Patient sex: F
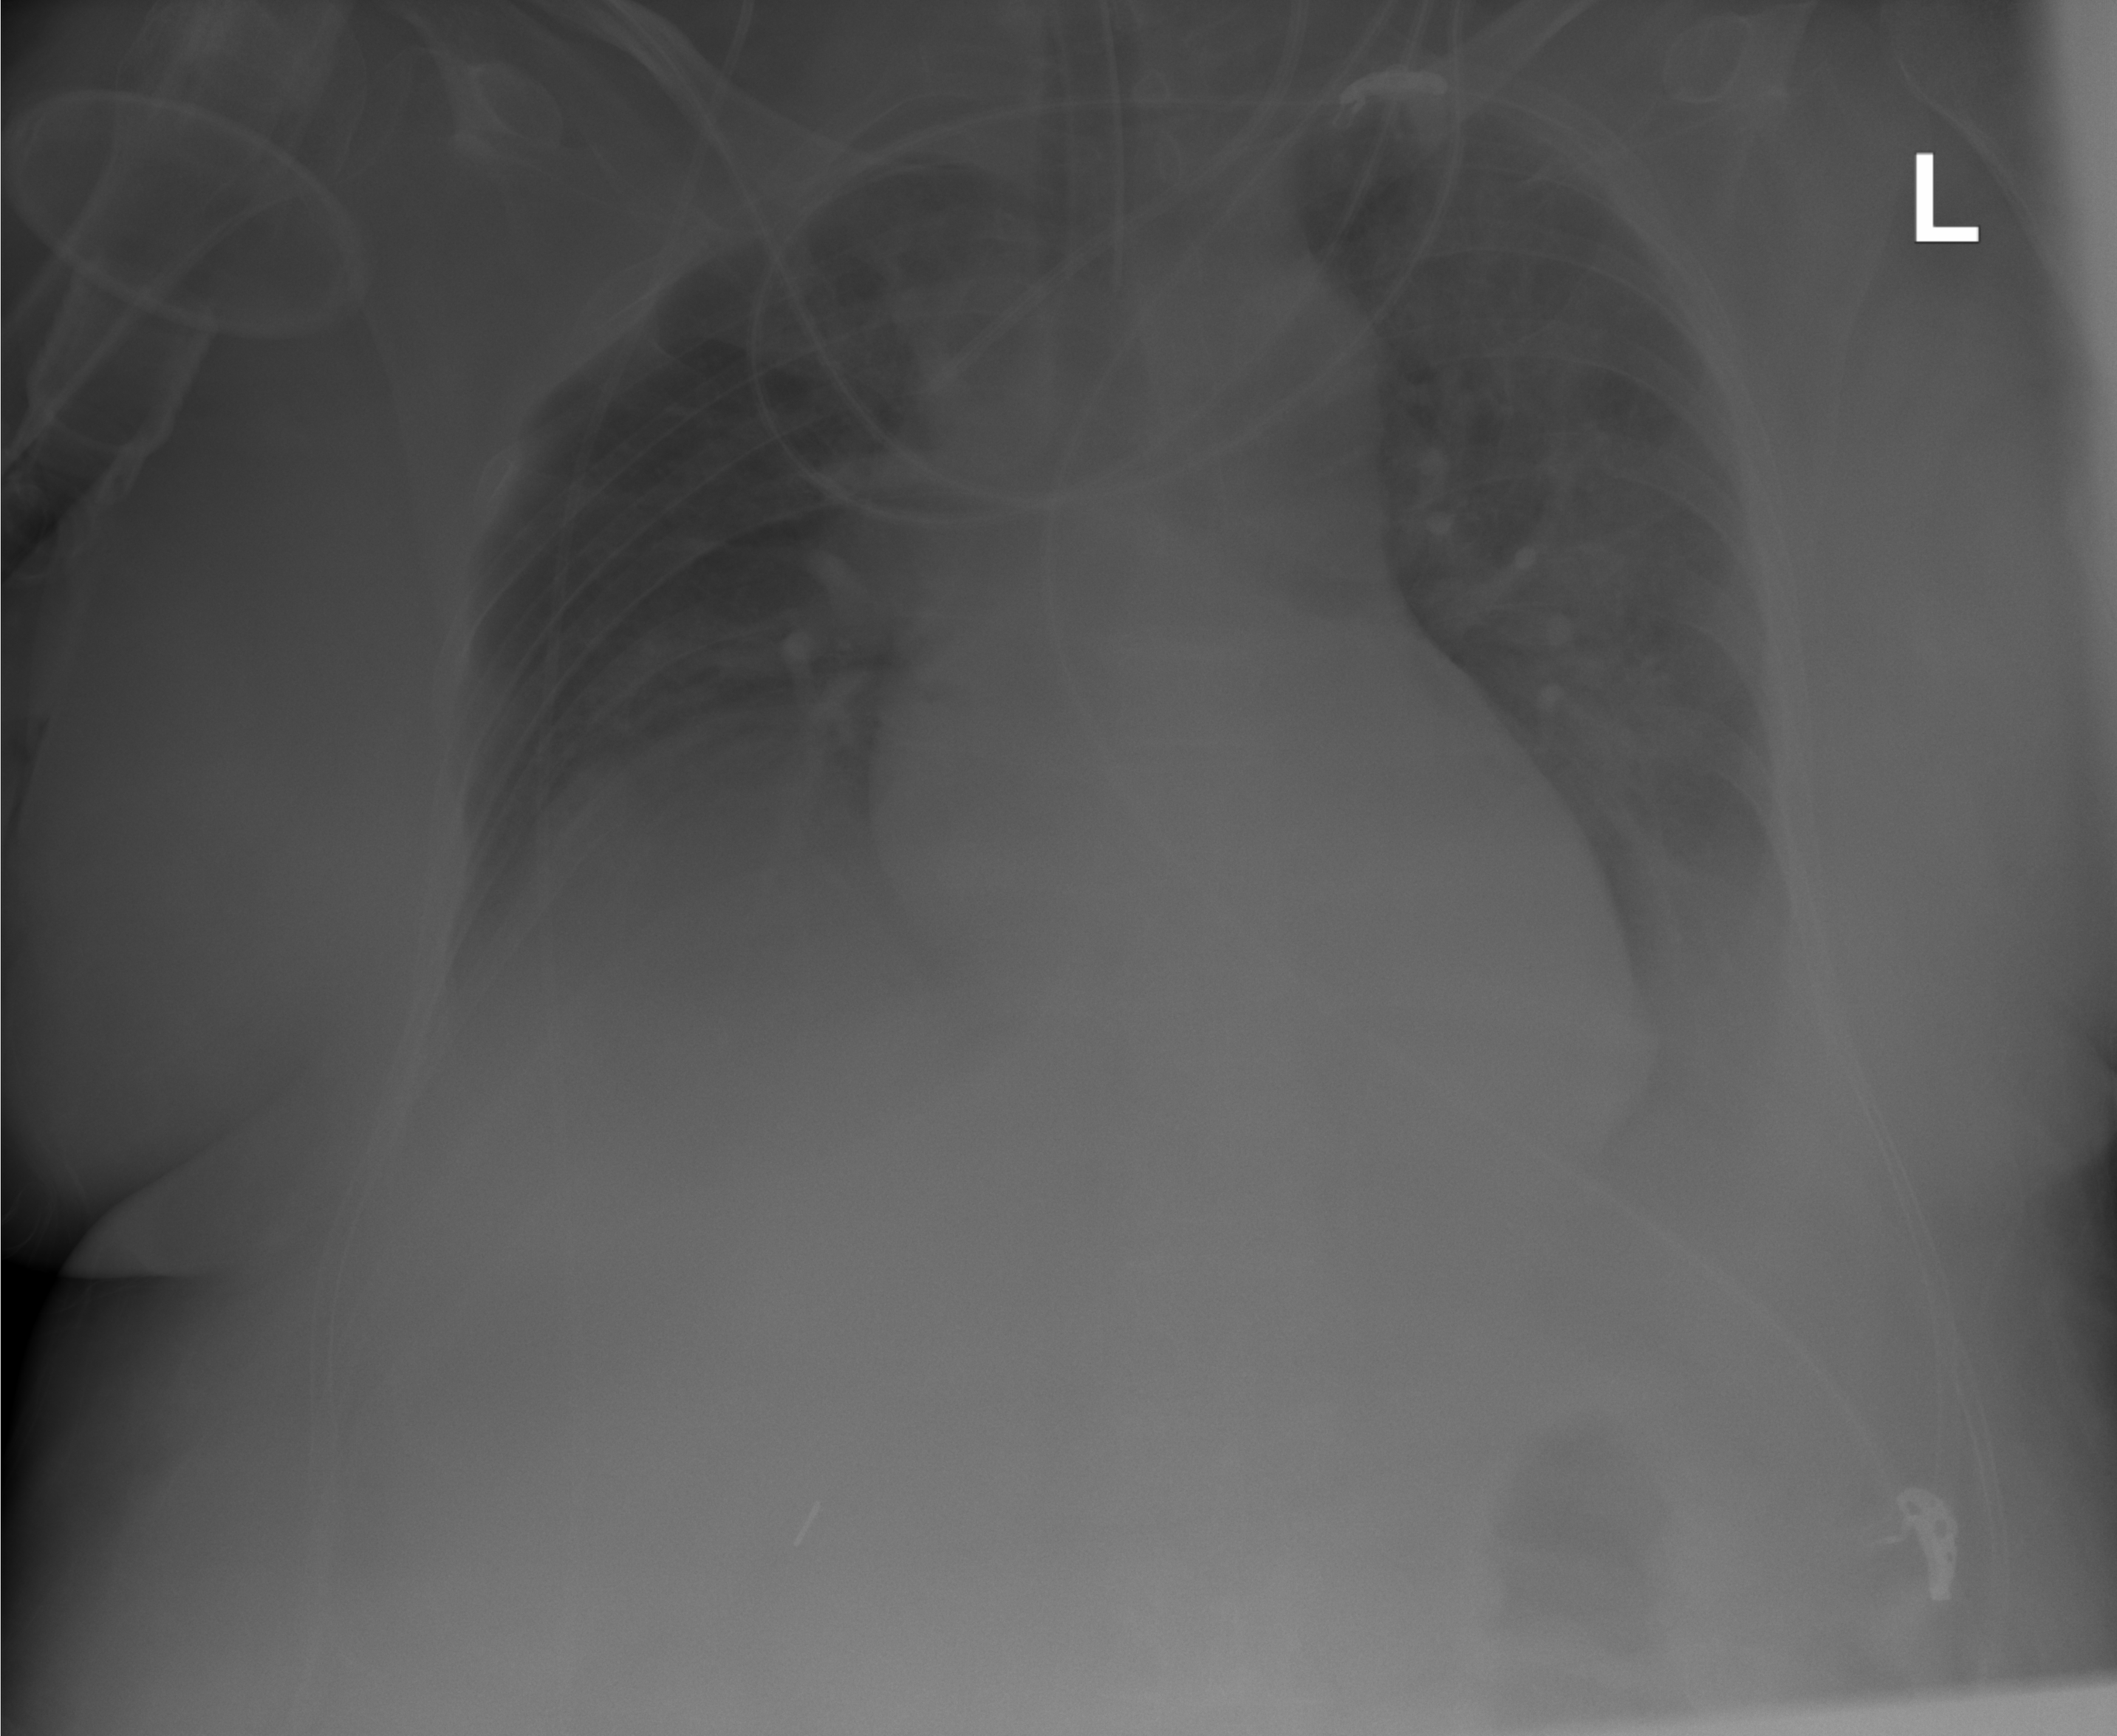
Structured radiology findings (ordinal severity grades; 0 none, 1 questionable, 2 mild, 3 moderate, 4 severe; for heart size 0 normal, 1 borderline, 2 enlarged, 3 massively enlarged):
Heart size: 2
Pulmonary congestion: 0
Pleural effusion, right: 2
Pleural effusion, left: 2
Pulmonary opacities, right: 1
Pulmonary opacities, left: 2
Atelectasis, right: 3
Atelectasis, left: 3